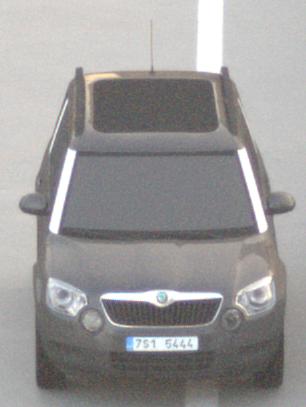
Make: Skoda
Model: Yeti 1.2 TSI
Detailed model: Yeti
Model produced from: 2009/11
Model produced until: 2011/10
Doors: 5
Color: gray
Road condition: dry road
Daytime: sunrise or sunset
Contrast: low contrast